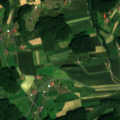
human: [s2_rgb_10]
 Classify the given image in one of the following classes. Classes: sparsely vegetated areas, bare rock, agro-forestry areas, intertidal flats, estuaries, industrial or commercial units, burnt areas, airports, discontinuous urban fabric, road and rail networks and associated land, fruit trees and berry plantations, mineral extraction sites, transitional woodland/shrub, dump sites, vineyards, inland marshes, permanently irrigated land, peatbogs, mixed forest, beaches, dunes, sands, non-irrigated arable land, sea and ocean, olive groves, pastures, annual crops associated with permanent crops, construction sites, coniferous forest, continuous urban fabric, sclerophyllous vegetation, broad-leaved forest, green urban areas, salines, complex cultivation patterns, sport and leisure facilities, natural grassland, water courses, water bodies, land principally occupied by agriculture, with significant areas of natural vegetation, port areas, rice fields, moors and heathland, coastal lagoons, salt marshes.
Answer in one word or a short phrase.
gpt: non-irrigated arable land, complex cultivation patterns, land principally occupied by agriculture, with significant areas of natural vegetation, broad-leaved forest